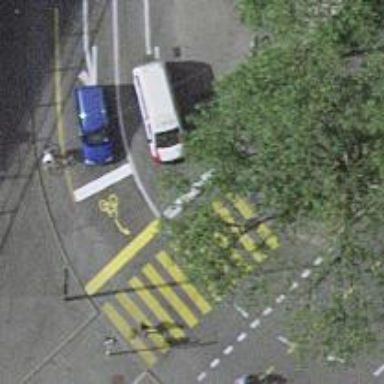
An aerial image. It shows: Kerb barrier.